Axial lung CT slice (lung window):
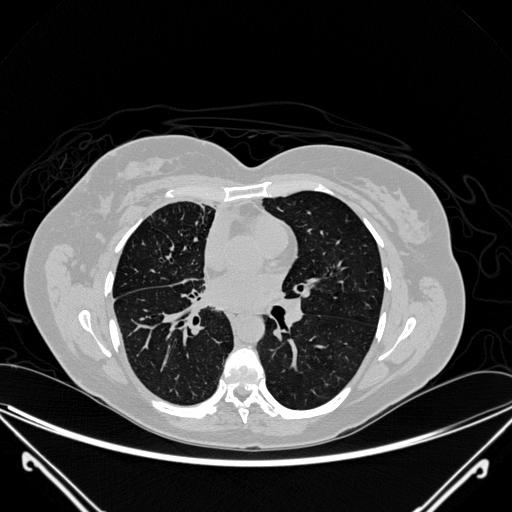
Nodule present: no